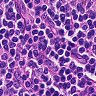
Metastatic tissue present: no